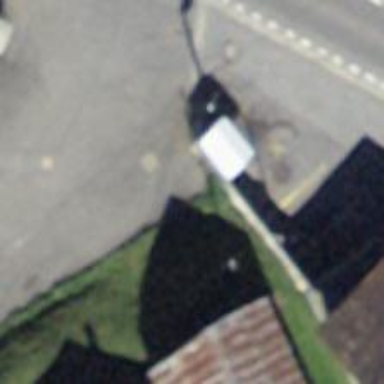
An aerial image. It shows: Fuel station.